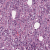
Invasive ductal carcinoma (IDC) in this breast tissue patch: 1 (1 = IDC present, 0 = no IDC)